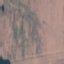
Land use / land cover: AnnualCrop